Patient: sex M, age 45
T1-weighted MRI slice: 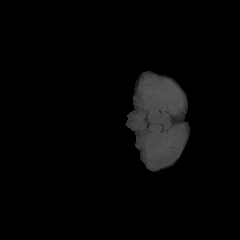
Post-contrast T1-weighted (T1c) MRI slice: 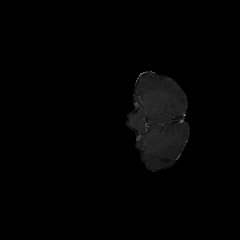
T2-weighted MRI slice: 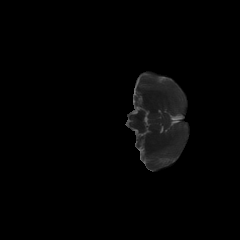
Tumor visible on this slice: no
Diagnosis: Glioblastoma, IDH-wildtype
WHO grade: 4